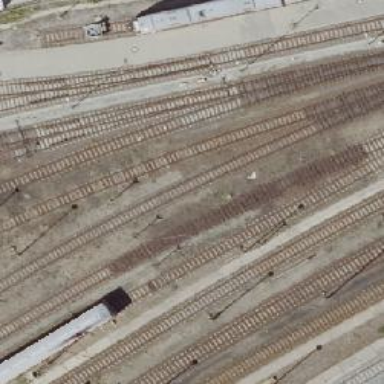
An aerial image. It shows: Railway signal.